Question: I'm using Chart.js and I want to remove labels with percentage marked with red circle on image below.

I'm using this code to produce this chart:
'''
const options = {
responsive: true,
title: {
display: false
},
legend: {
display: false
},
tooltips: {
mode: 'index',
intersect: true
},
scales: {
yAxes: [{
type: 'linear',
position: 'left',
id: 'y-axis-1'
}, {
type: 'linear',
position: 'right',
id: 'y-axis-2',
gridLines: {
drawOnChartArea: false
}
}],
}
};
new Chart(document.getElementById('originalThirdChart').getContext('2d'), {
type: 'bar',
data: data,
options: options
});
'''
How can I do this? Thanks in advance!
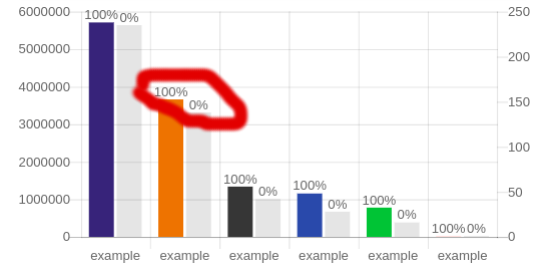
Answer: There must be some logic in your code. ctx.fillText(value + '%', position.x, position.y); like this. I don't see that in your code given code. if it is there, Please remove it. It will work.